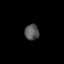
Tissue: lung
Cell type: Epithelial cells
Senescence score: 0.2279
Nuclear area (px): 222
Mean DAPI intensity: 85.405